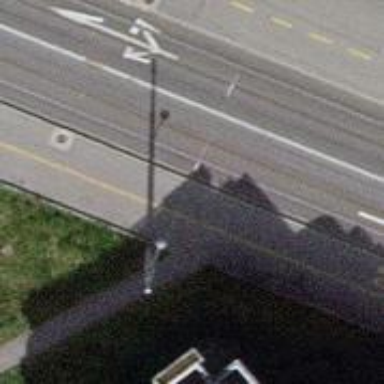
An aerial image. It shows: Asphalt sidewalk and cycleway. Both the sidewalk and cycleway have asphalt surfaces.